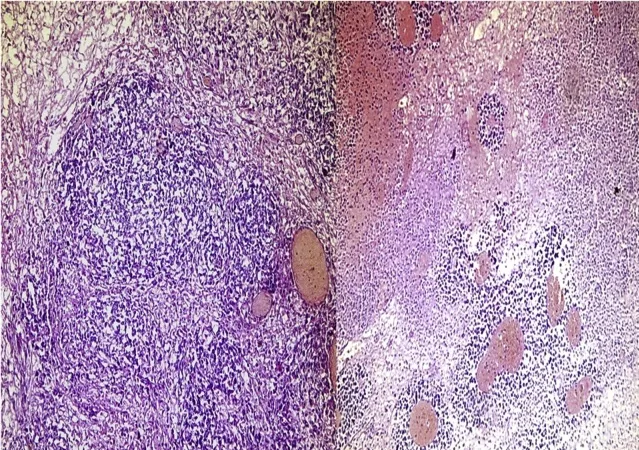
Microscopic view showing malignant cells.
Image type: pathology (h&e)